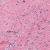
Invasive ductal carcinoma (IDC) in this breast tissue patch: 1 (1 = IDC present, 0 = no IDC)